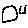
Label: square